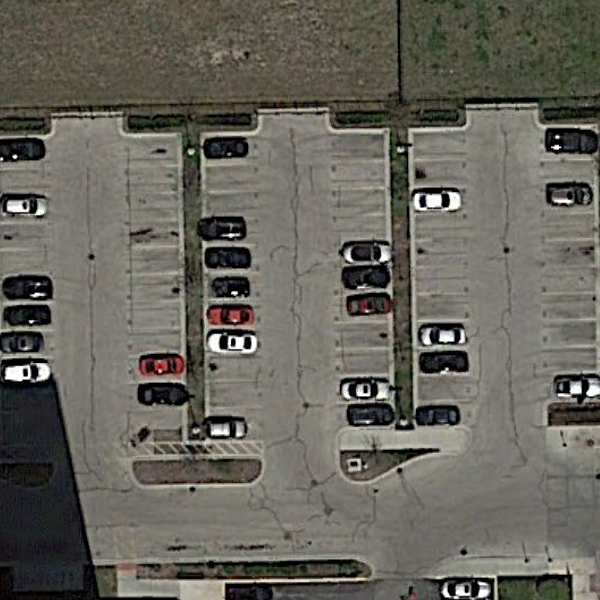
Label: Parking